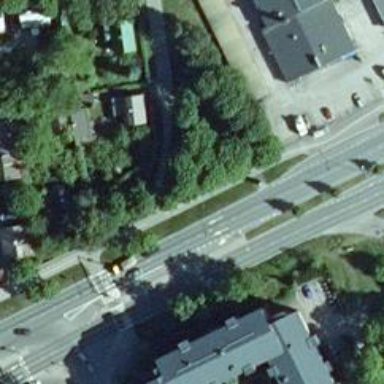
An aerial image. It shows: Asphalt cycleway.